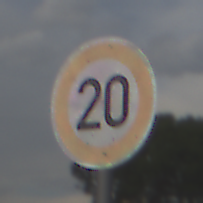
Verkehrszeichen: Geschwindigkeit20
Umgebung: Outdoor, RoadRail
Tageszeit: MorningAfternoon
Wetter: PartlyCloudy
Licht: Natural
Jahreszeit: NotSpecified
Kontrast: LowContrast